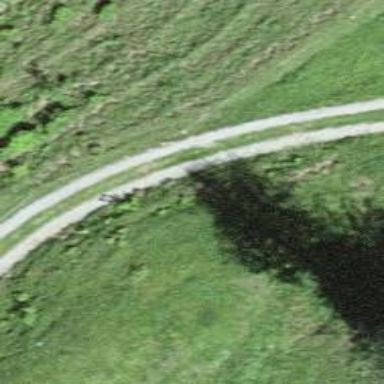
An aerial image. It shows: Gravel track with grade2 tracktype.